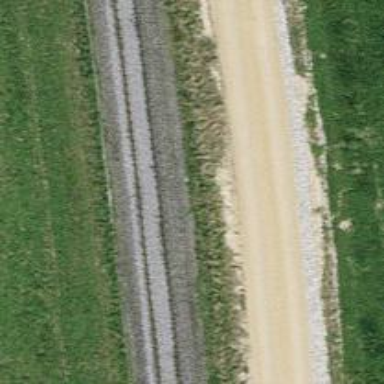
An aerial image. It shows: Narrow-gauge railway track with one electrified contact line.